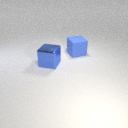
large blue rubber cube behind large blue metal cube